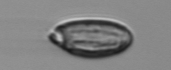
Label: Katodinium_or_Torodinium